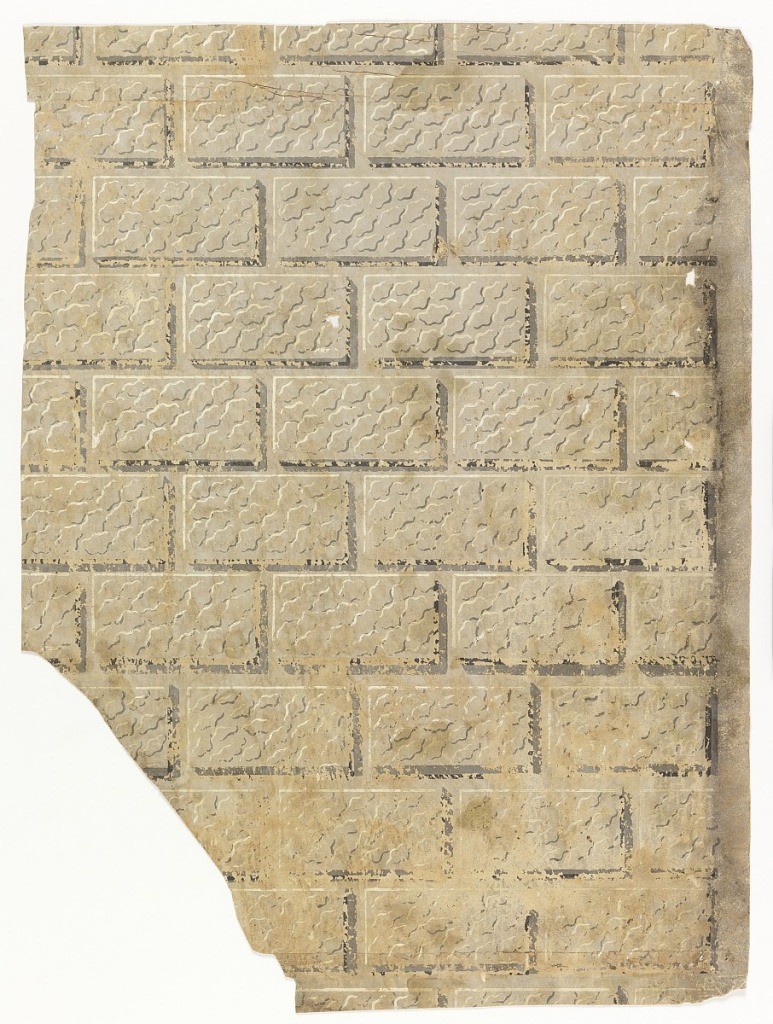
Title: Sidewall
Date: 1810–25
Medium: Block-printed
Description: Very abraded ashlar block pattern, printed in two shades of brown and off-white on tan ground.